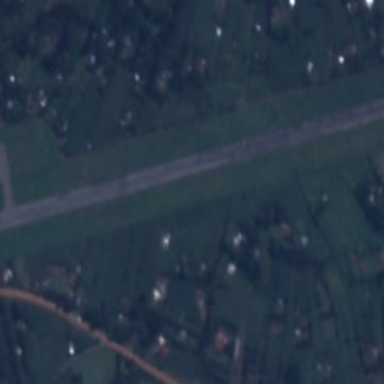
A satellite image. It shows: Fence around aerodrome.